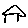
Label: house